Field crop: tomato
Growth stage: 1
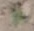
Species: solanum